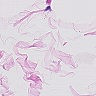
Metastatic tissue present: no